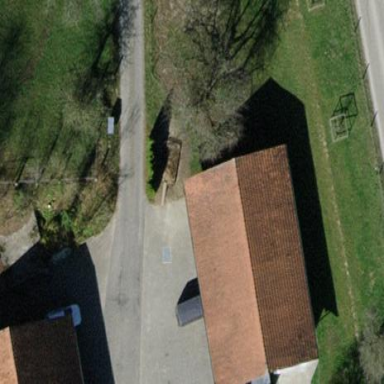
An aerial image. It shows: Farm auxiliary building with gabled roof.